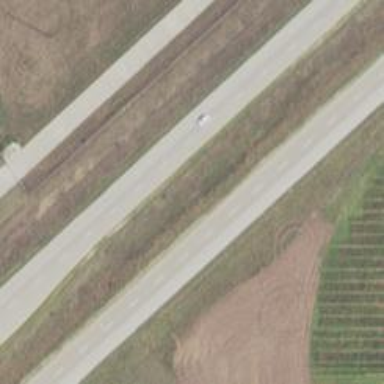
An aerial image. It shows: This image shows trunk highway that functions as expressway.